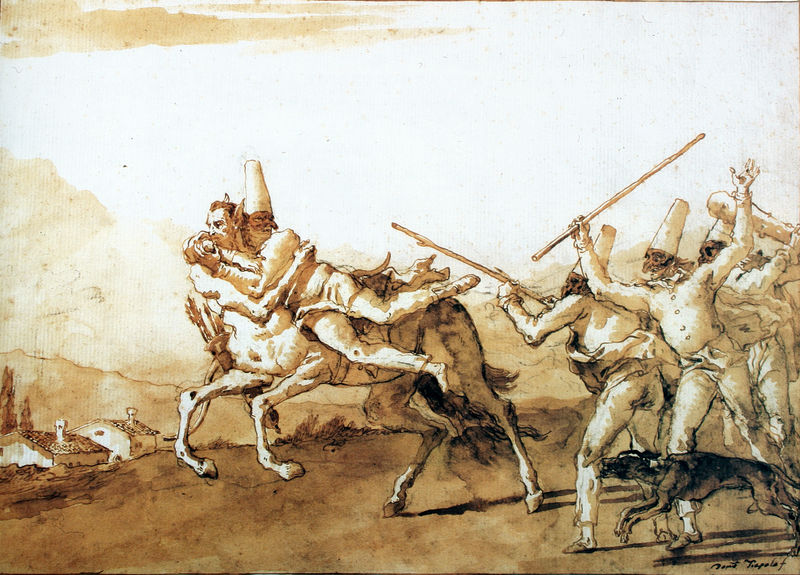
Titel: Pulcinella wird von einem Zentaur entführt
Künstler: Giovanni Domenico Tiepolo
Standort: Paris
Institution: Privatsammlung
Schlagwörter: angriff, baum, berg, feder, himmel, kampf, kämpfer, mann, nackt, schatten, weiß, wolken, aquarell, bäume, landschaft, menschen, ocker, see, stadt, braun, grau, hut, hüte, männer, nase, schwarz, skizze, szene, zeichnung, dach, gebäude, haus, hund, hunde, wiese, beige, malerei, kappen, mützen, arme, barock, bild, signatur, horizont, häuser, hügel, rauch, ohren, rokoko, pferd, pferde, reiter, stock, zypressen, reiten, schnell, schweif, fassade, italien, venedig, hosen, berge, dorf, schornsteine, grafik, graphik, monochrom, bauernhof, grisaille, sepia, figuren, krieg, querformat, schlacht, lanze, nasen, knöpfe, flucht, lachen, laviert, tusche, maske, clown, radierung, stich, raub, schwerter, streit, uniform, uniformen, stöcke, fliehen, bäcker, entwurf, mythologie, jagd, kämpfen, schimmel, tinte, gestalten, himme, stäbe, springen, satyr, centauer, faun, kentaur, pan, verfolgung, zentauer, zentaur, tintoretto, fabelwesen, fechten, stall, ziegeldach, lanzen, hügeö, speer, speere, umbra, keule, schlagen, karneval, centaur, pegasus, ziege, stecken, harlekin, lavierung, pfeile, schlachtfeld, europa, hexen, jaus, aquarel, masken, prügel, fechter, tiepolo, gnome, hetzjagd, guache, ber, pest, lavur, tieplolo, aquaracha, zentaure, black, pulcinella, pantalone, tiepolo d.j., harlekine, commedia dell'rte, blister, caprciccio, capricorn, dommedia dell'rte, mytholie, pulcinello, raptus, schattenh, steckenh, zentaurenjagd, trolle, verfolgunug, feindeselig, feindselig, harlequine, holzstöcke